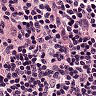
Metastatic tissue present: no